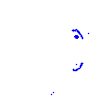
Particle: pion